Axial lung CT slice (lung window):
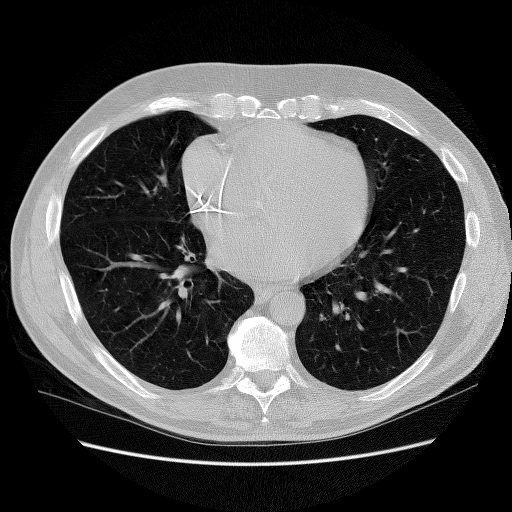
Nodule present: no